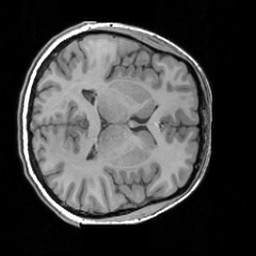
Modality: T1w
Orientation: axial
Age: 23
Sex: female
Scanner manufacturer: siemens
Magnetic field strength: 3 T
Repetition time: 1.63 s
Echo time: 0.00311 s